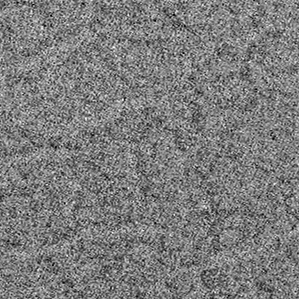
Label: frost